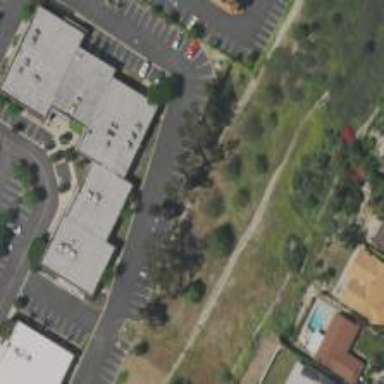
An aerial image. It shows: Commercial building.